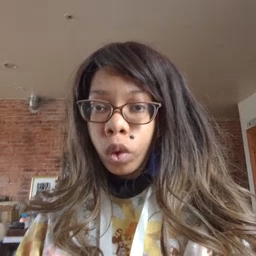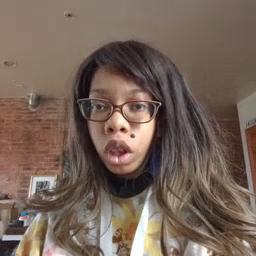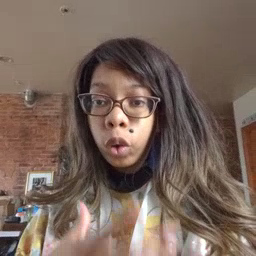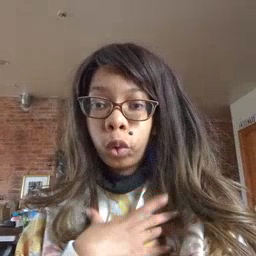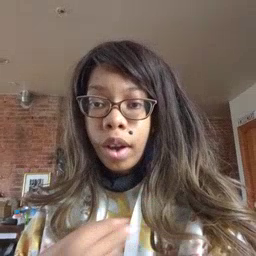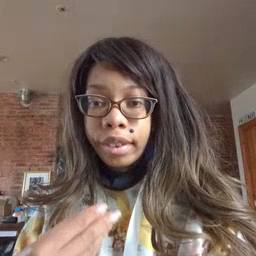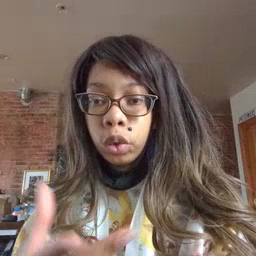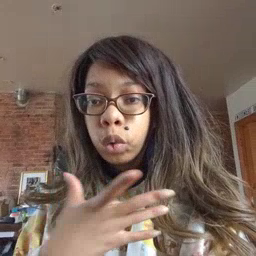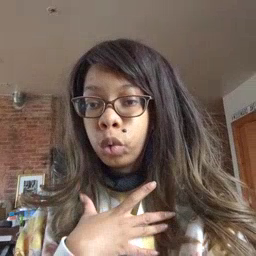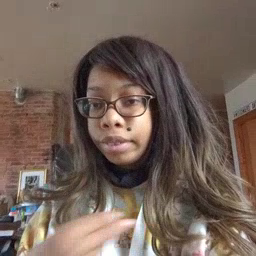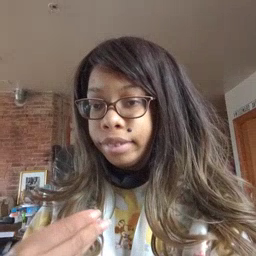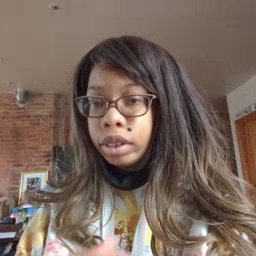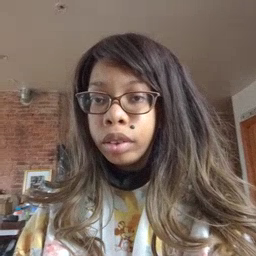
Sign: white